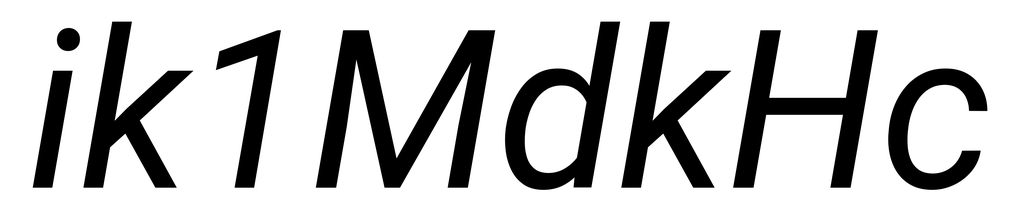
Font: Roboto-Italic_Italic